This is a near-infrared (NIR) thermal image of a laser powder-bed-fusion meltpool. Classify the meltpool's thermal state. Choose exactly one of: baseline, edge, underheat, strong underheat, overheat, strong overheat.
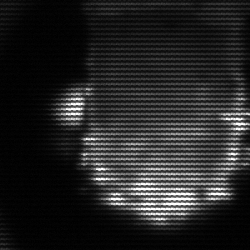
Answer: baseline